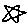
Label: star